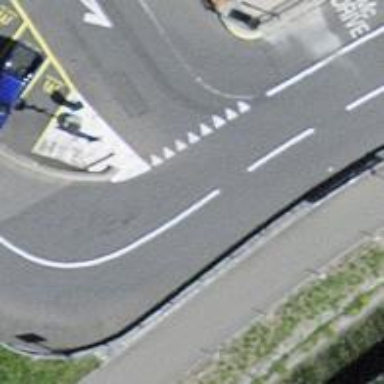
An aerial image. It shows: Road with "give way" sign.